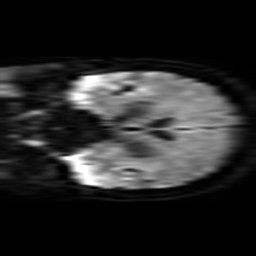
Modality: TRACE
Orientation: coronal
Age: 55
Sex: female
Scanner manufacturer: philips
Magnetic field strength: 3 T
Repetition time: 3.208 s
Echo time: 0.076 s